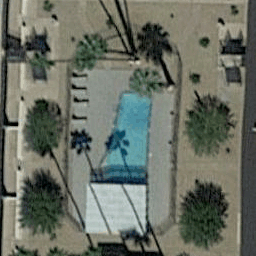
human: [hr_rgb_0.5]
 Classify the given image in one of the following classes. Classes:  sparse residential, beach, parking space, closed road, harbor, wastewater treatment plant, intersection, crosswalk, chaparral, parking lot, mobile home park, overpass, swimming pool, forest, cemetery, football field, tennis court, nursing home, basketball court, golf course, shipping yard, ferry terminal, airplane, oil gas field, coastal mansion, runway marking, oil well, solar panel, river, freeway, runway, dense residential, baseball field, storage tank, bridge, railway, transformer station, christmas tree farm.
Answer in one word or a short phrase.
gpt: swimming pool